Interaction volume radius: 5 \u00c5
Interaction volume height: 30 \u00c5
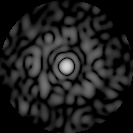
Disorder parameter: 0.829